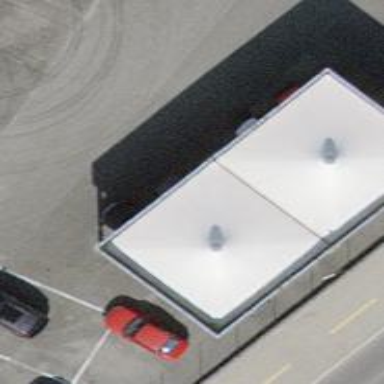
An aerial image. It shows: Carport structure.